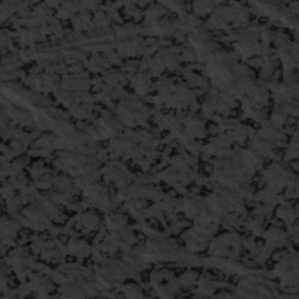
Label: frost